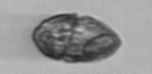
Label: Gyrodinium